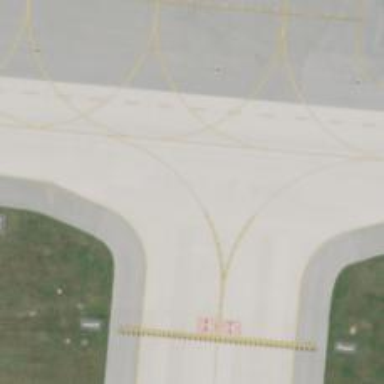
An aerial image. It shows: View of taxiway at the airport.